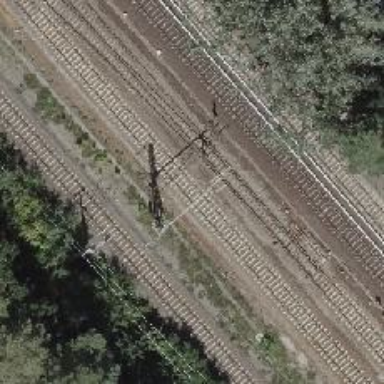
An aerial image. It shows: Railway milestone with catenary mast.